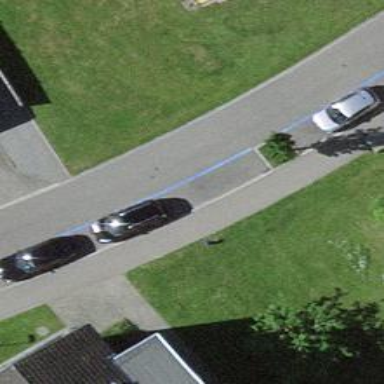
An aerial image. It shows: Blue object.